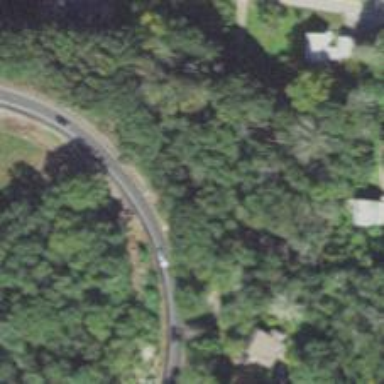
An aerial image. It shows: Residential driveway.